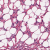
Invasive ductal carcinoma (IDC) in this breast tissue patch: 0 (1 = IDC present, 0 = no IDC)